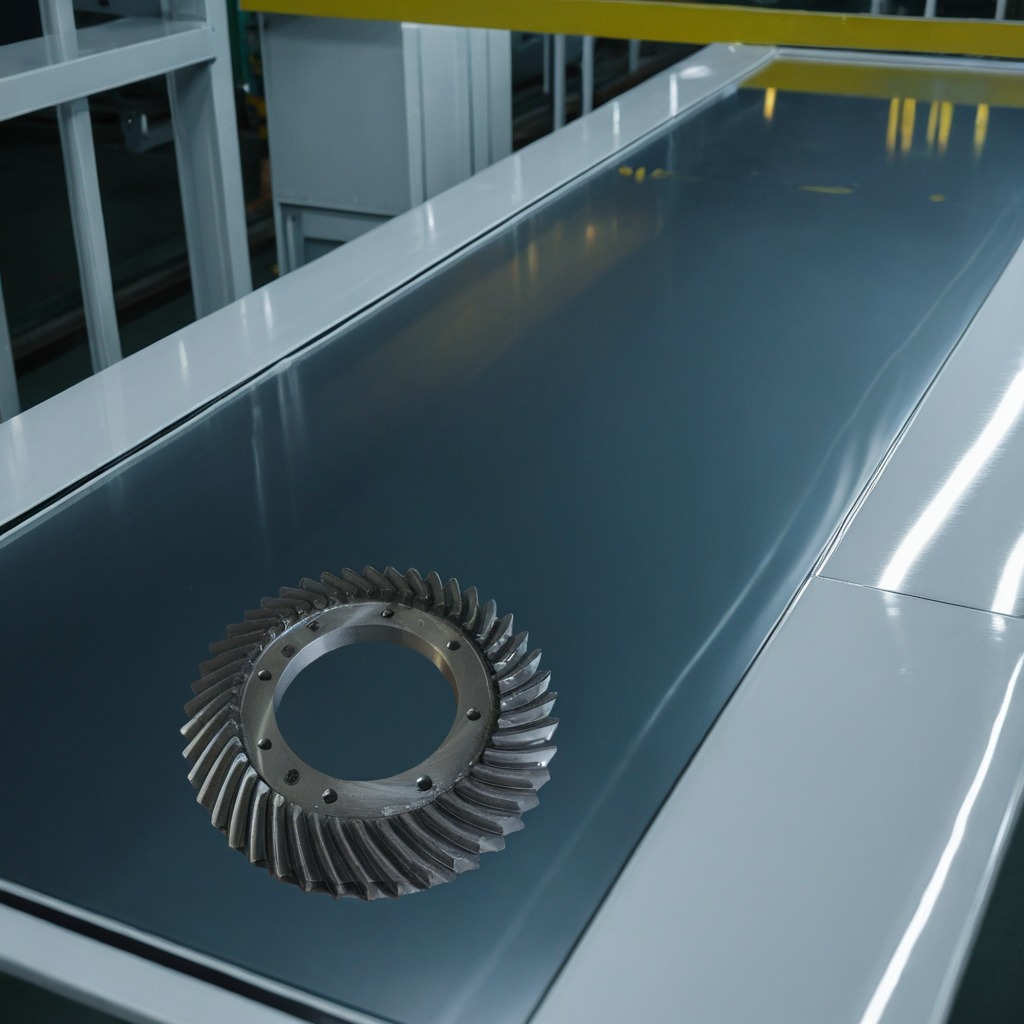
A steel gear with teeth is lying on a high-gloss table in a ship maintenance bay industrial lighting.